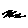
Label: zigzag